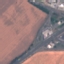
Land use / land cover class: Highway